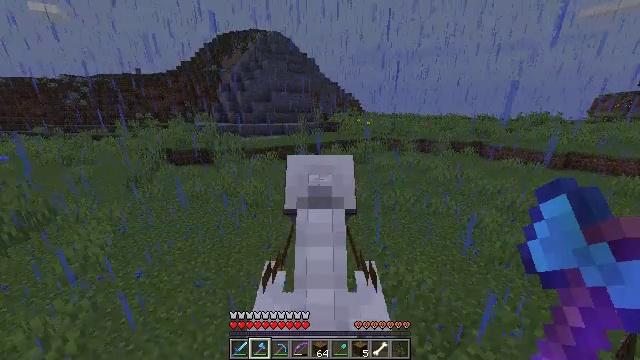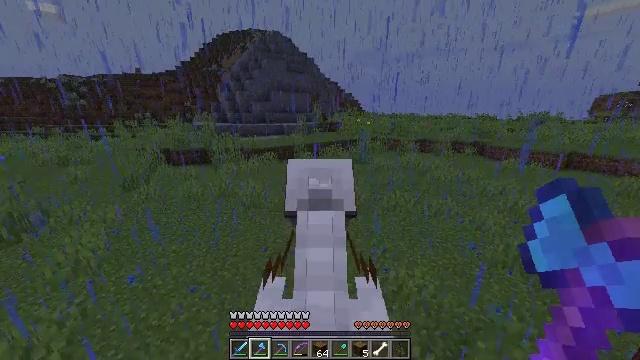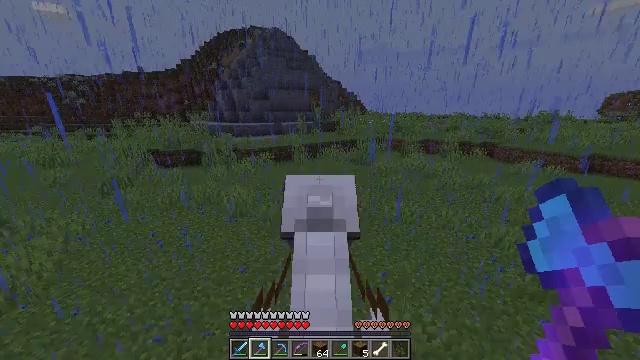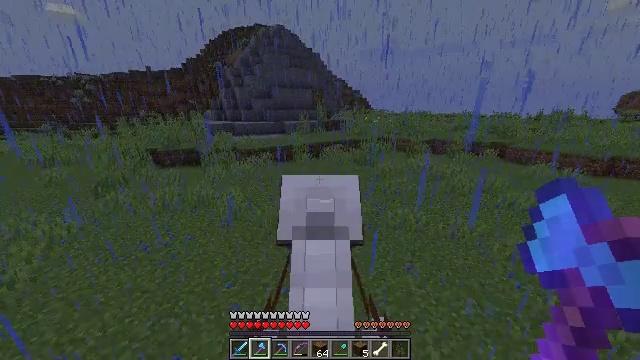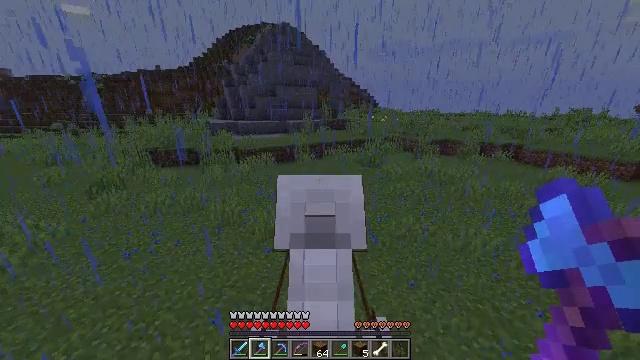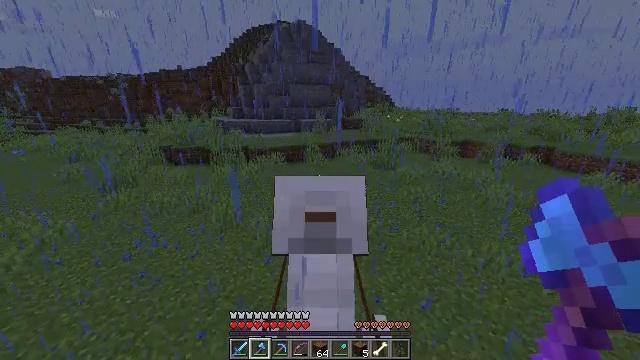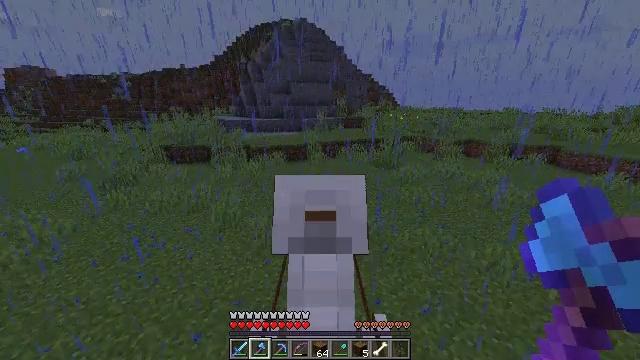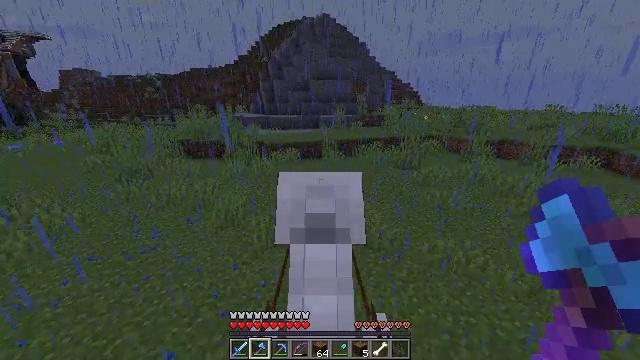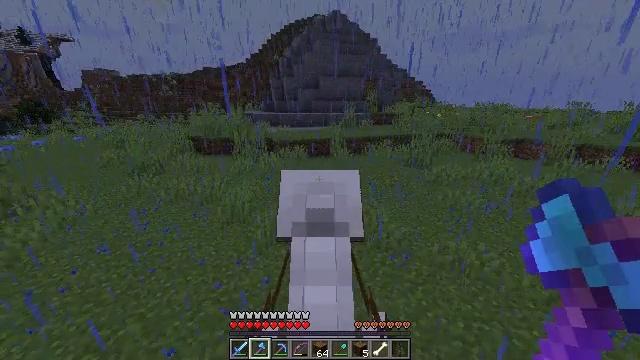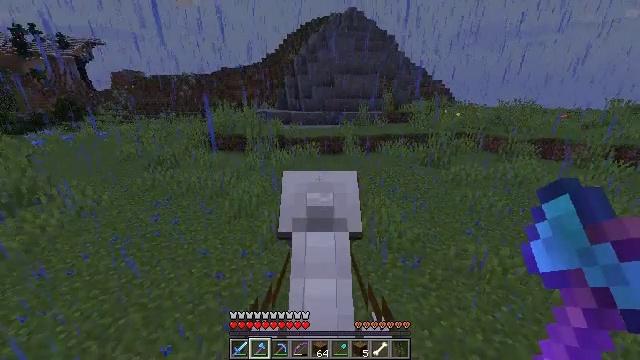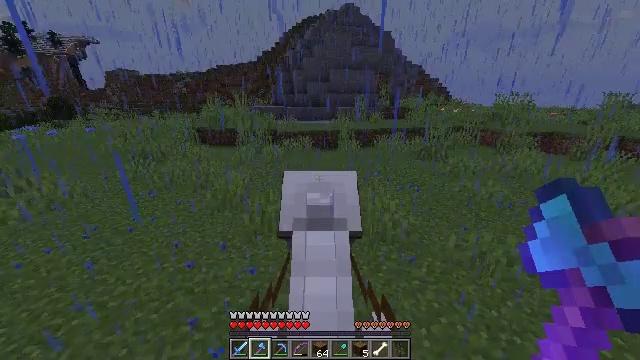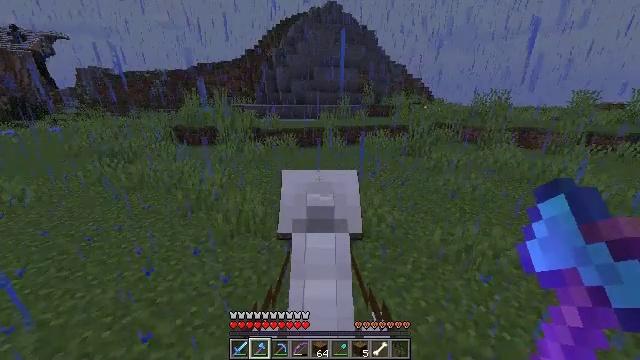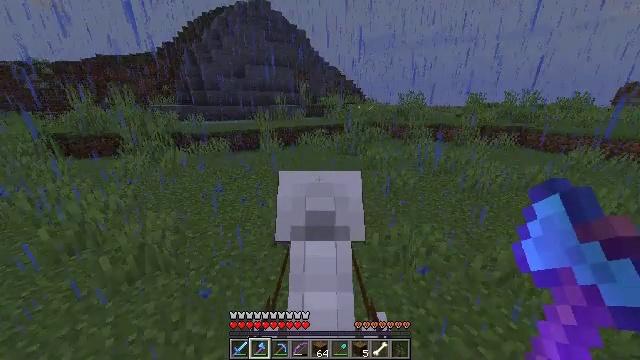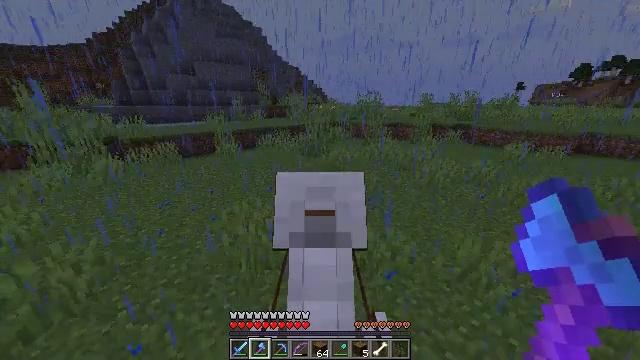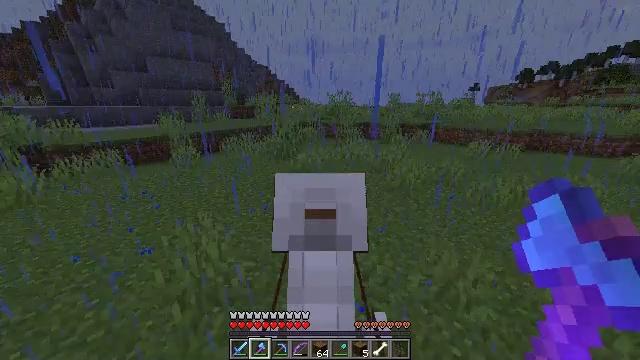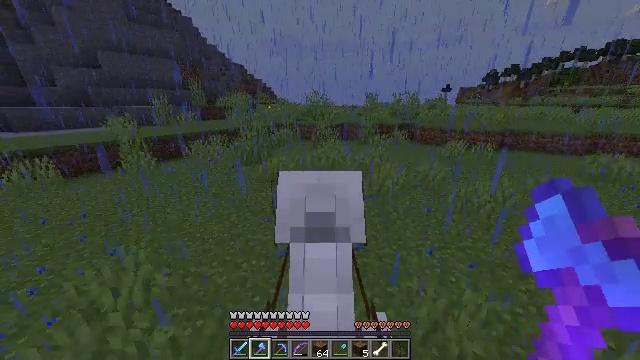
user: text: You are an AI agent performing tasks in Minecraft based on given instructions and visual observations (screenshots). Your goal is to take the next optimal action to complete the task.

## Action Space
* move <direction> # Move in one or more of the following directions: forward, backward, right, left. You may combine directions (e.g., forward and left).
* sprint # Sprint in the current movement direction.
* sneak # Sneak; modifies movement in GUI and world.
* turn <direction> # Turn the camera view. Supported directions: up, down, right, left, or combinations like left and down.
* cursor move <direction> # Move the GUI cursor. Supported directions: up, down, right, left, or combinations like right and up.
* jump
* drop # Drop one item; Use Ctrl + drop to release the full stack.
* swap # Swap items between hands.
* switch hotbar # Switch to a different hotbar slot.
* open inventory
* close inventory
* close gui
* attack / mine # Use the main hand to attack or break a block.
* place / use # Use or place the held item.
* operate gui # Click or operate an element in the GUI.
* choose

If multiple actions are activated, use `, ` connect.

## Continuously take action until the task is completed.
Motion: motion action
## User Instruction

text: Dig out the mushroom stem.
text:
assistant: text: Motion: move forward and move right, sprint
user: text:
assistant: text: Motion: move forward and move right, sprint, turn left
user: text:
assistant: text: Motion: move forward and move right, sprint, turn left
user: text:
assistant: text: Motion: move forward and move right, turn left
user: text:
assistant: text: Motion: move forward and move right, turn left
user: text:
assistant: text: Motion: move forward and move right, turn left
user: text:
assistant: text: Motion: move forward and move right, turn left
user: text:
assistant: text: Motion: move forward and move right, turn left
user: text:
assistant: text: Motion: move forward and move right
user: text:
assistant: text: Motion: move forward and move right, turn right
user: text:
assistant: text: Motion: move forward and move right, turn right
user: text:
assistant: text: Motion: move forward and move right, sprint, turn right
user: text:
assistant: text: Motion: move forward and move right, sprint, turn right
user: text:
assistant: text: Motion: move forward and move right, sprint, turn right
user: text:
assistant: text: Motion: move forward and move right, sprint, turn right
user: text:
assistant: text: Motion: move forward and move right, sprint, turn right
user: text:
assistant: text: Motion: move forward and move right, sprint
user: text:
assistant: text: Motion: move forward and move right, sprint, turn left
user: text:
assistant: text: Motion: move forward and move right, sprint, turn left
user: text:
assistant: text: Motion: move forward and move right, sprint, turn left
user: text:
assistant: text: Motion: move forward and move right, sprint, turn left
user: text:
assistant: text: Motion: move forward and move right, sprint
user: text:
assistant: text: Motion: move forward and move right, sprint, turn right
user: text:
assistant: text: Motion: move forward and move right, sprint, turn right
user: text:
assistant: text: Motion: move forward and move right, sprint, turn right
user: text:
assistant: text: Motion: move forward and move right, sprint, turn right
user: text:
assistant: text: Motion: move forward and move right, sprint
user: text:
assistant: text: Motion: move forward and move right, sprint
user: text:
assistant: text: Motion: move forward and move right, sprint
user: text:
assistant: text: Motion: move forward and move right, sprint